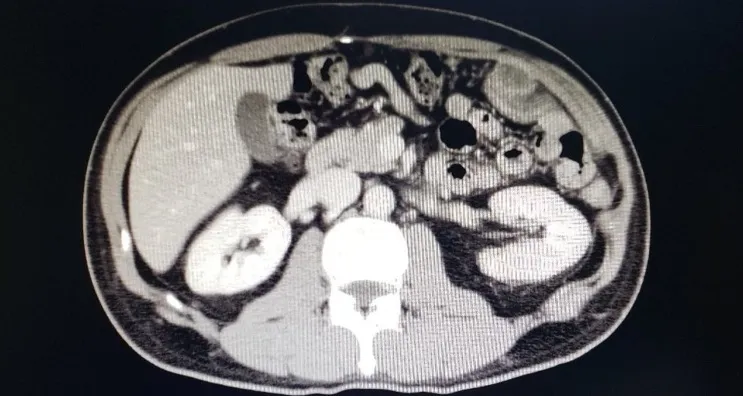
CT scan of the last follow up show no recurrent disease.
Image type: radiology (ct)